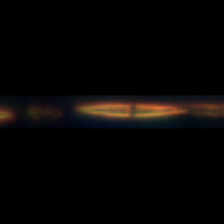
Taxon: Psuedo-nitzschia
Group: Diatoms